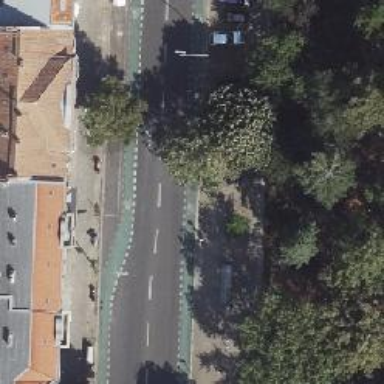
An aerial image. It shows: Secondary road with asphalt surface. It has separate sidewalk and lanes for both cycling and parking on the right side. The cycle lanes are marked with green surface.